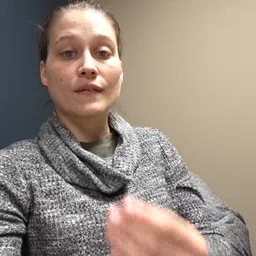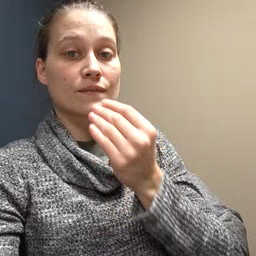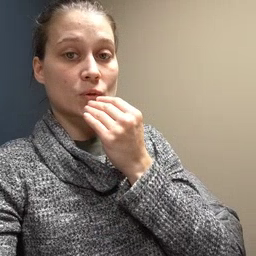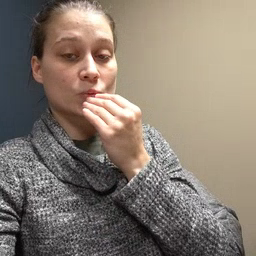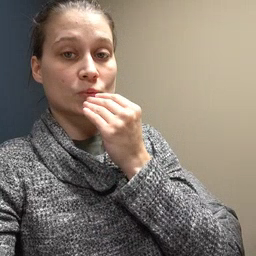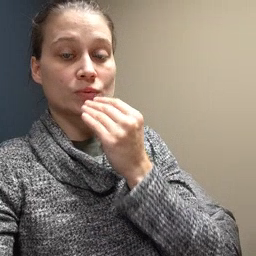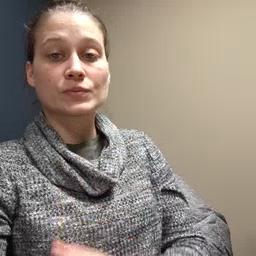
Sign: food